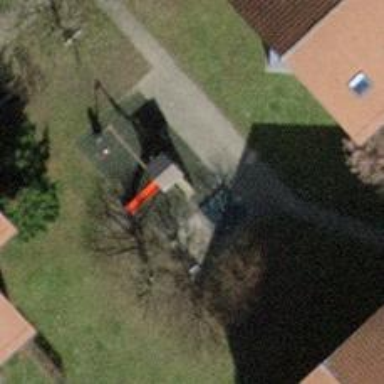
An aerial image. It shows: Playground area for leisure land.